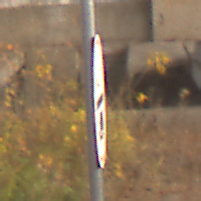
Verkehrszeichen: Mautpflicht
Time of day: SunriseSunset
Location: Roofed (Suburban)
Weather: Clear
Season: NotSpecified
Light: Natural